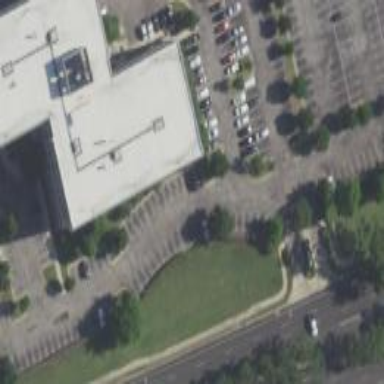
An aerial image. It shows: Office building.